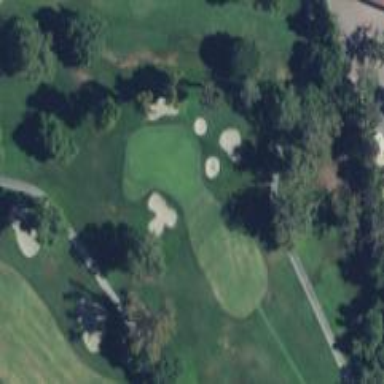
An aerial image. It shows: Scenic golf fairway.